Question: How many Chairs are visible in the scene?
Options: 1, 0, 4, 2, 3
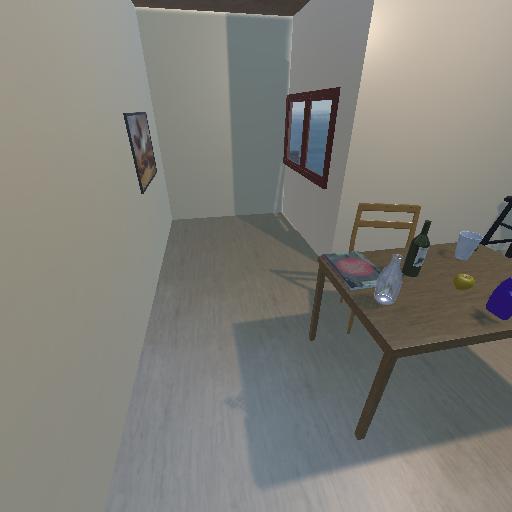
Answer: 1